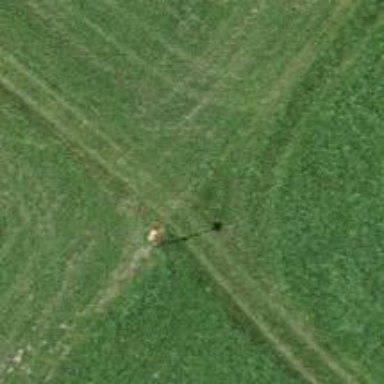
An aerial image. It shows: Aerial marker supported by pole.